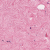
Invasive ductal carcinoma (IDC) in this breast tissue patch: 0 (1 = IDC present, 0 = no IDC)